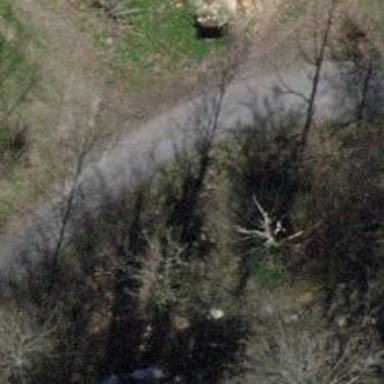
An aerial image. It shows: Culvert tunnel passing through ditch.